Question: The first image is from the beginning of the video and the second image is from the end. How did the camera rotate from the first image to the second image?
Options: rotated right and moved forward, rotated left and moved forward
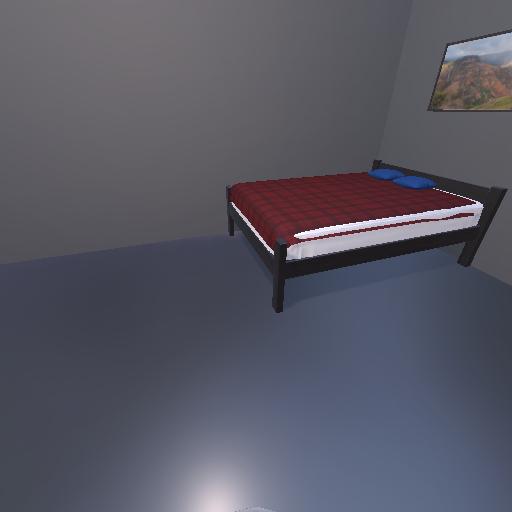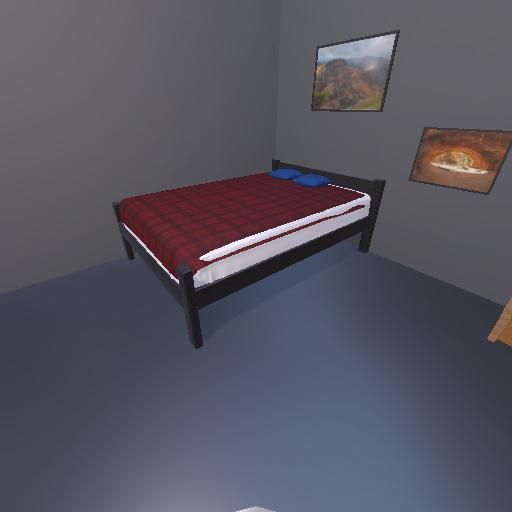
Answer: rotated right and moved forward